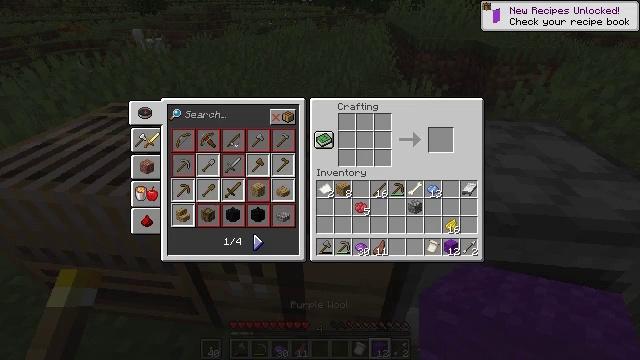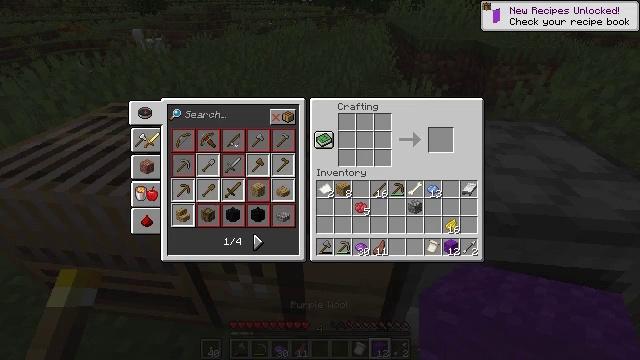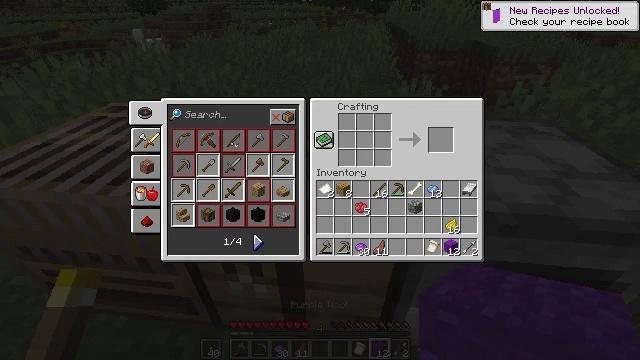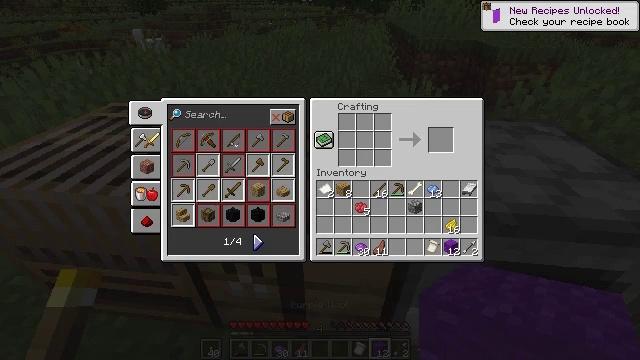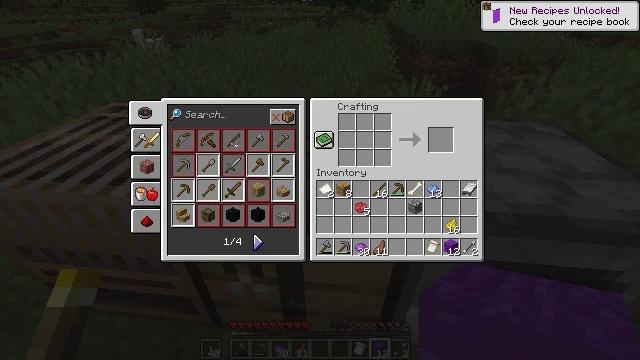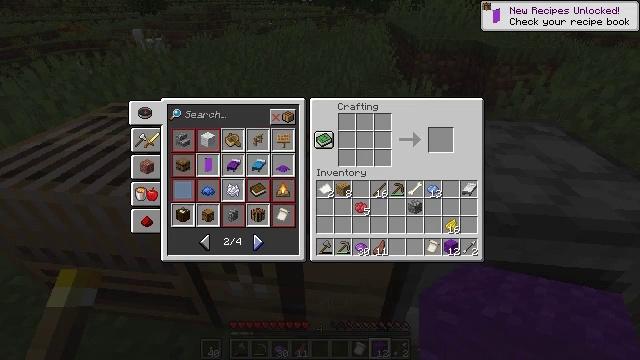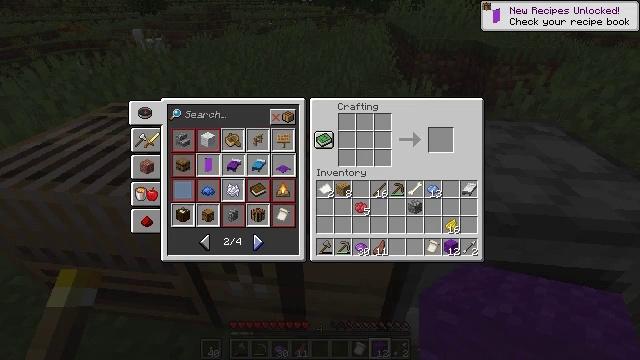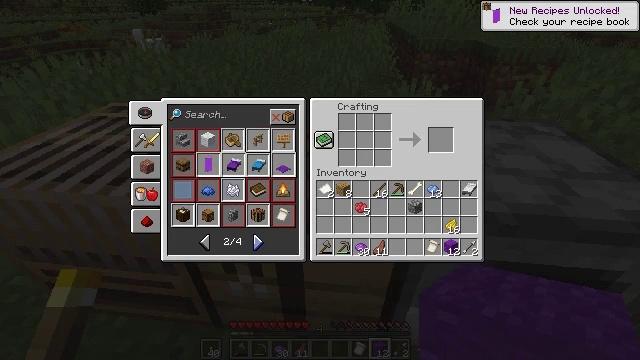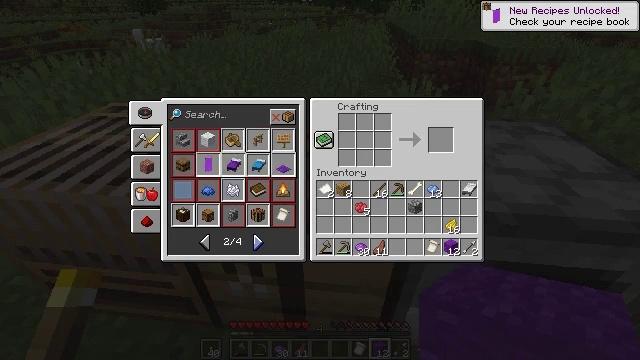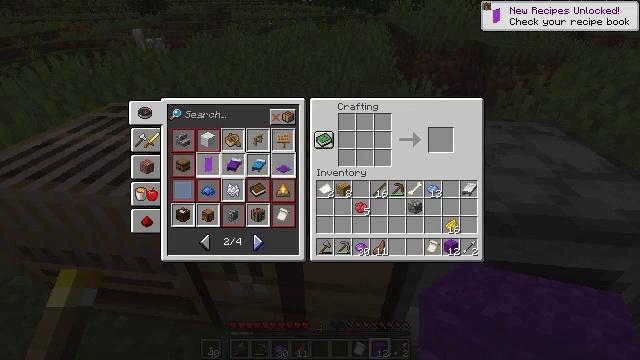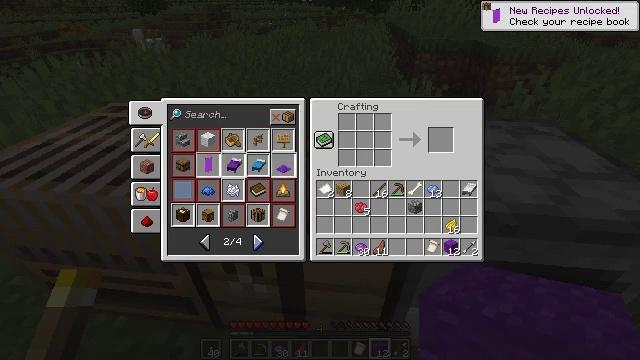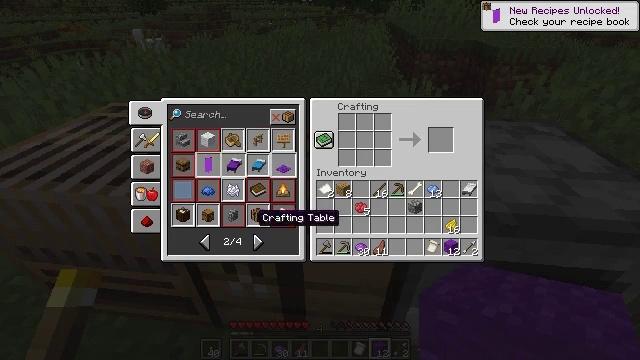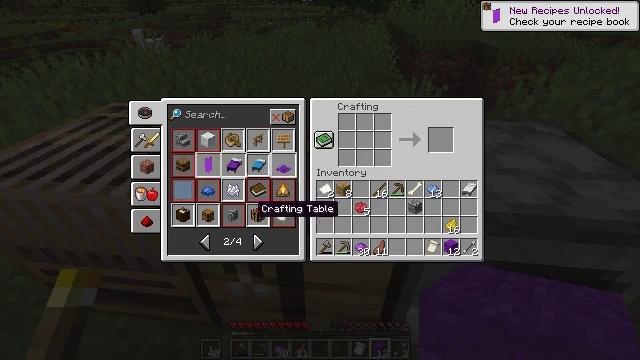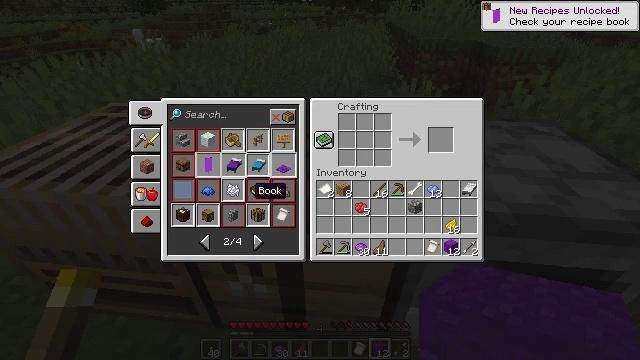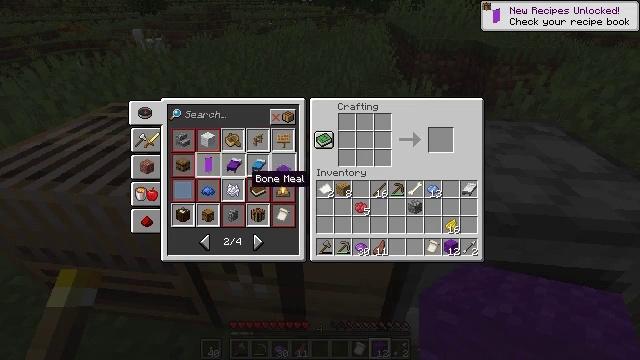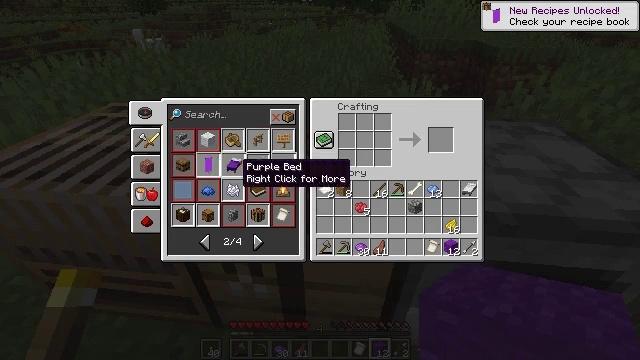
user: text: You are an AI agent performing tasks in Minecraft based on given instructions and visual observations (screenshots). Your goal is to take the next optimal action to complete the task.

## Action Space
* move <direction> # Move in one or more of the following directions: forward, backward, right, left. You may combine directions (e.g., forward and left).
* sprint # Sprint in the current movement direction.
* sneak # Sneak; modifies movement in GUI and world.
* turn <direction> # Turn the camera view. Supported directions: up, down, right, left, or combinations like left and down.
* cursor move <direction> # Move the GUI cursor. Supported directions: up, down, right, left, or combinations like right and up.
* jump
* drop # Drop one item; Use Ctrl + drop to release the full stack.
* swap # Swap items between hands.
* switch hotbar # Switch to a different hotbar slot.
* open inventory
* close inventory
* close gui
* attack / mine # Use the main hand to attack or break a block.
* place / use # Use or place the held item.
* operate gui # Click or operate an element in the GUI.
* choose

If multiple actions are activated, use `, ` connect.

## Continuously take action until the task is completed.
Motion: motion action
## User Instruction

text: Craft a purple banner by combining materials in the crafting table.
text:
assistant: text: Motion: no_op
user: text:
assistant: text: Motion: no_op
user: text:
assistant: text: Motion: no_op
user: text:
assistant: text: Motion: no_op
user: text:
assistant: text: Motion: operate gui
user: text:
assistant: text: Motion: operate gui
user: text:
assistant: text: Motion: operate gui
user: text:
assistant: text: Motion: no_op
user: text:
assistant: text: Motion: no_op
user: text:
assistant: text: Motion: no_op
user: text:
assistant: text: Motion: cursor move up
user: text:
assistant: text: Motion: sneak, cursor move up
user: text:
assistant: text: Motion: sneak, cursor move up
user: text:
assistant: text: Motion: sneak, cursor move up
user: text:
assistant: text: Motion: sneak, cursor move left and up
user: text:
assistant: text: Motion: sneak, cursor move left and up
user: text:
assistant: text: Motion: sneak
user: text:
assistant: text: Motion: sneak, operate gui
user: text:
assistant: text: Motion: sneak, operate gui
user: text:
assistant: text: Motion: sneak, operate gui
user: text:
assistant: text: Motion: sneak
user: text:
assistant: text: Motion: sneak
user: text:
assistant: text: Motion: sneak
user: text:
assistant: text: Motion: sneak, cursor move right
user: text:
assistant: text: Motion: sneak, cursor move right and down
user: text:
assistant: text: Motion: sneak, cursor move right
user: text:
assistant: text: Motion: sneak, cursor move left
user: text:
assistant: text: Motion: sneak
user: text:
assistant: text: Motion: sneak
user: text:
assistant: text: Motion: sneak, cursor move left